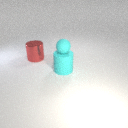
large red metal cylinder to the left of large cyan rubber cylinder